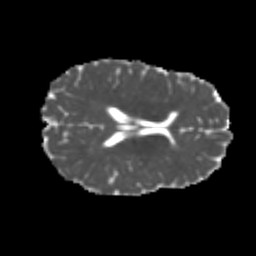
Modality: MD
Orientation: axial
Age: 21
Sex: female
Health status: healthy
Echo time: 0.074 s